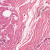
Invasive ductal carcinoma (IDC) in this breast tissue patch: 0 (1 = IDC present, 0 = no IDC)